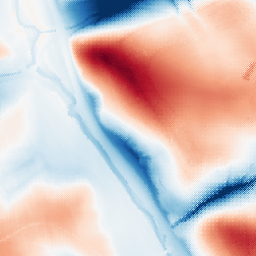
Category: classical
Decomposition family: gaussian_anisotropic
Decomposition parameters: sigma_x: 5
sigma_y: 50
Upsampling method: regularized
Upsampling parameters: scale: 4
lambda_reg: 0.1
Upsampling scale: 4